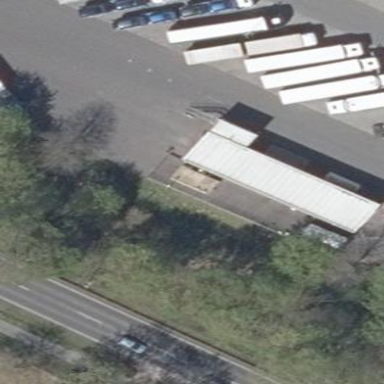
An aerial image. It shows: Commercial building.